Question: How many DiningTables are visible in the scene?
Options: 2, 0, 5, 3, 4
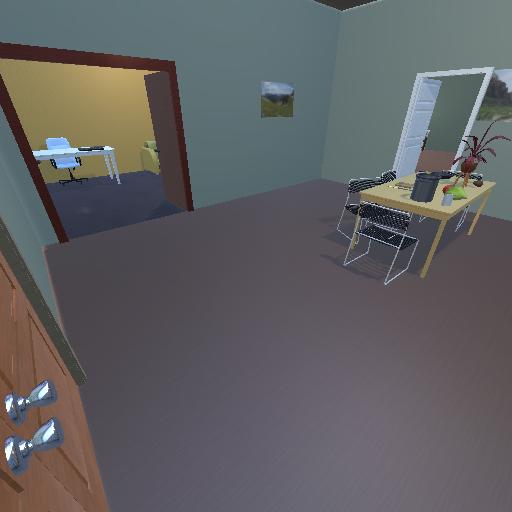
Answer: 2